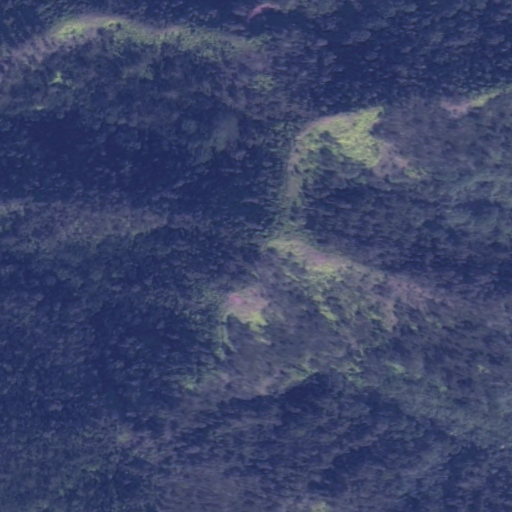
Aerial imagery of mountain in Hawaii named Waiokihi containing only unknown